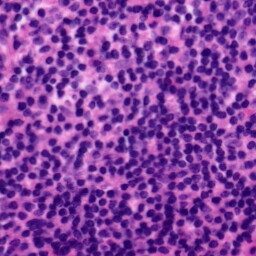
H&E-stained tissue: Tonsil